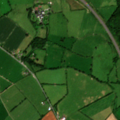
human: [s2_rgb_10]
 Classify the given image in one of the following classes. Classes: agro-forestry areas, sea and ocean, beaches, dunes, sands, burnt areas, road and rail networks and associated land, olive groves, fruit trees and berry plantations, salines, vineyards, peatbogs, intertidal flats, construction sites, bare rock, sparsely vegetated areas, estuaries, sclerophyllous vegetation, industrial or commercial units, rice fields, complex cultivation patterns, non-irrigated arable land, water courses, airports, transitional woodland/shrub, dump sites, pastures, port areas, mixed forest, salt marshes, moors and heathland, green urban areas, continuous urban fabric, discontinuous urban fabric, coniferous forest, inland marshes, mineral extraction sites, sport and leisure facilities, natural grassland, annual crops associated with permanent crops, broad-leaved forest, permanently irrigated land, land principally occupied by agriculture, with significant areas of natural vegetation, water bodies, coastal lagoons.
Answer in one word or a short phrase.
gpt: non-irrigated arable land, pastures